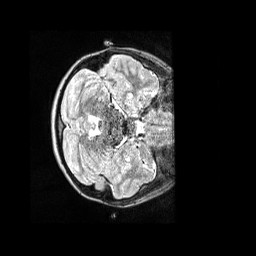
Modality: T2w
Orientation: axial
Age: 9
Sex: female
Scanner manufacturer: siemens
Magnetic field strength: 3 T
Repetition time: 3.2 s
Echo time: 0.564 s